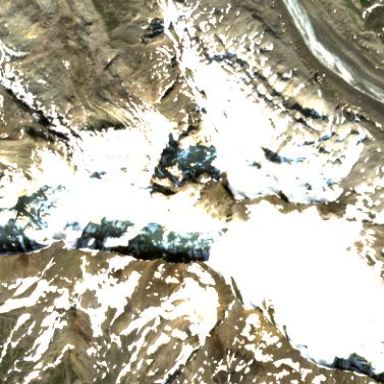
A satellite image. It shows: Stunning view of glacier.